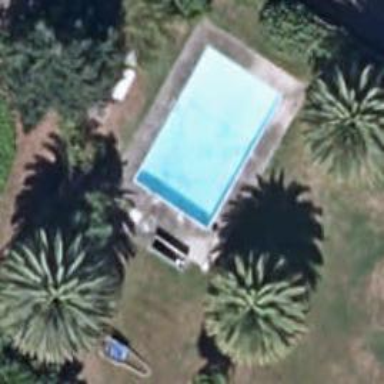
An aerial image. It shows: Swimming pool located in leisure land.